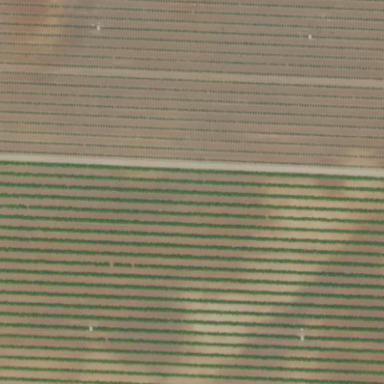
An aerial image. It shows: Orange orchard with rows of orange trees.